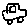
Label: car